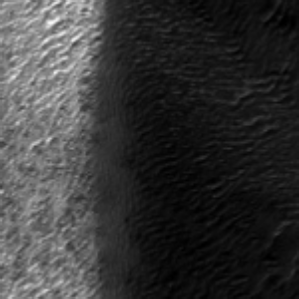
Label: frost